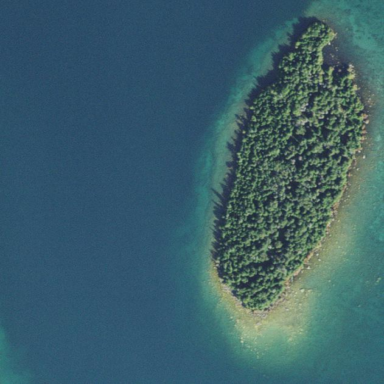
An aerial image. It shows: Islet.